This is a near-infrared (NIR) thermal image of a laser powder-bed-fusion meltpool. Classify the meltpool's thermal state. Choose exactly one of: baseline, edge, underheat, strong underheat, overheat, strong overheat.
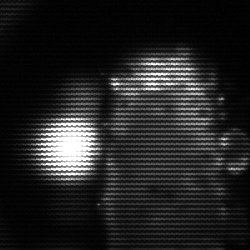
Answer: strong underheat